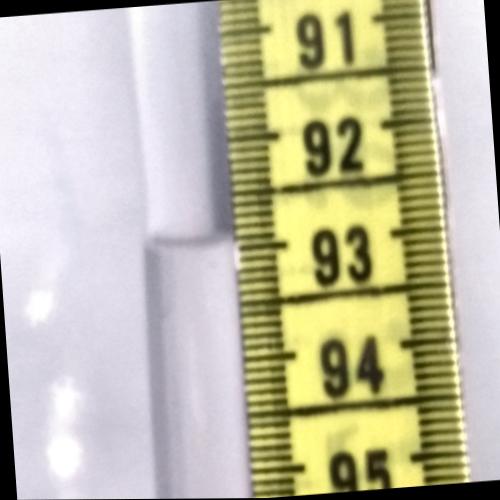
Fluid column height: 92.9 cm